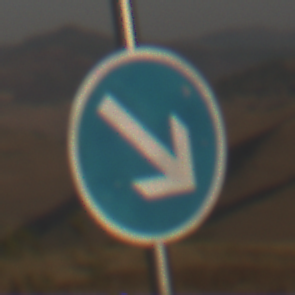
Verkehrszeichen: VorgeschriebeneVorbeifahrtRechts
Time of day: SunriseSunset
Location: Outdoor (Nature)
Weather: Clear
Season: NotSpecified
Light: Natural